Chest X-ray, PA view. Patient: 45 years old, sex M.
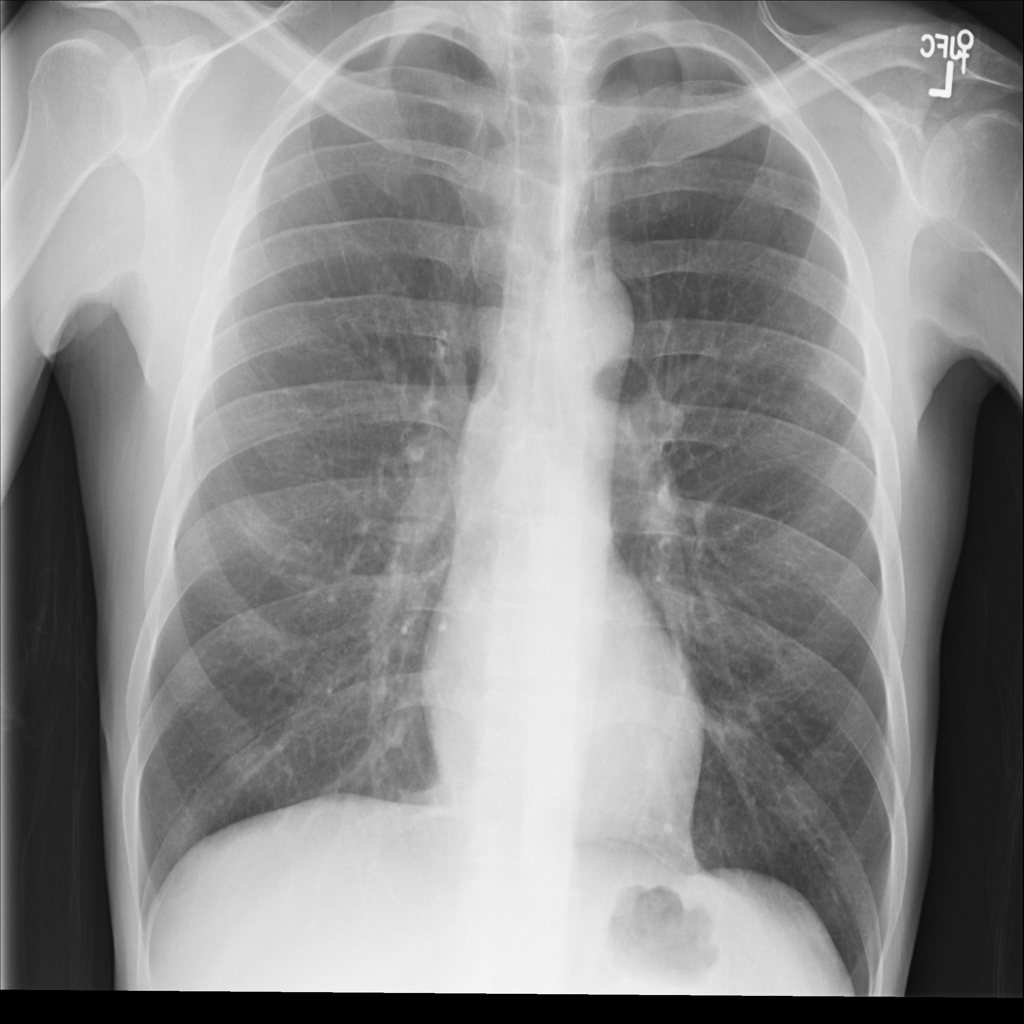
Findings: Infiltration